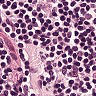
Metastatic tissue present: no